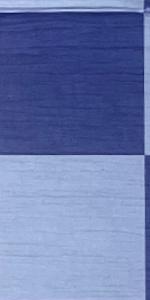
Label: Empty